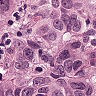
Metastatic tissue present: yes